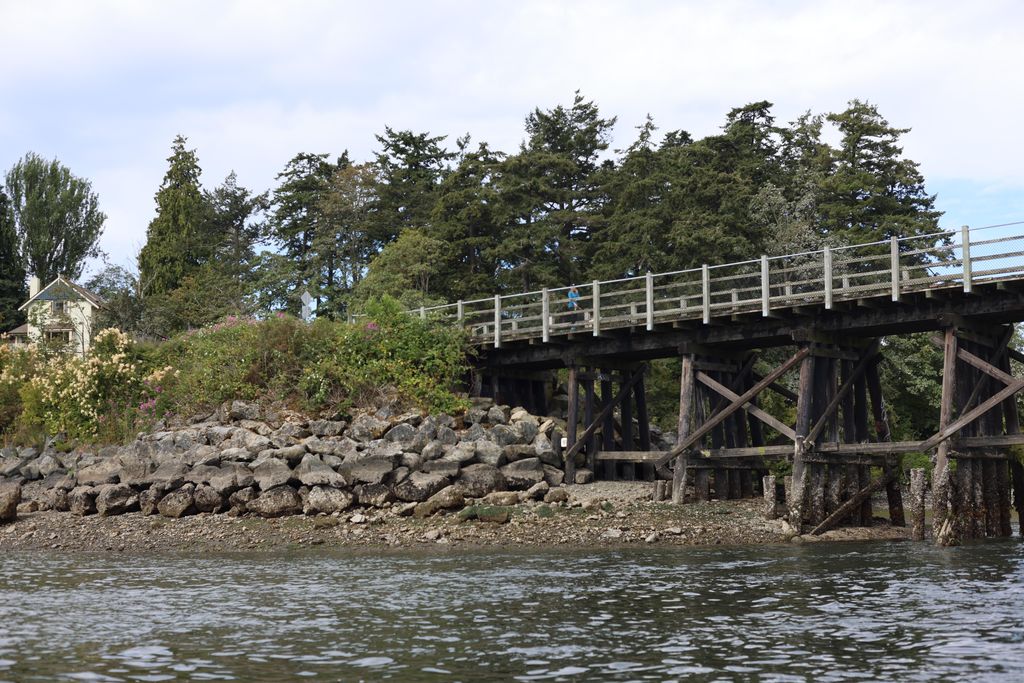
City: victoria